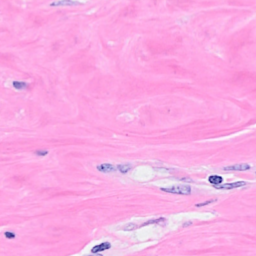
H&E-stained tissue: Breast